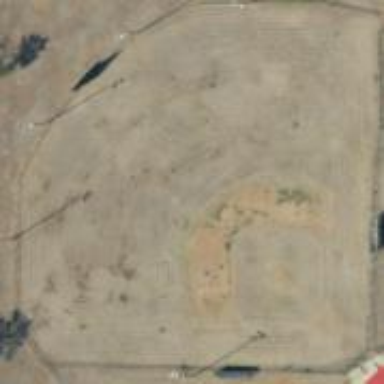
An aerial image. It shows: Baseball pitch for leisure land activities.